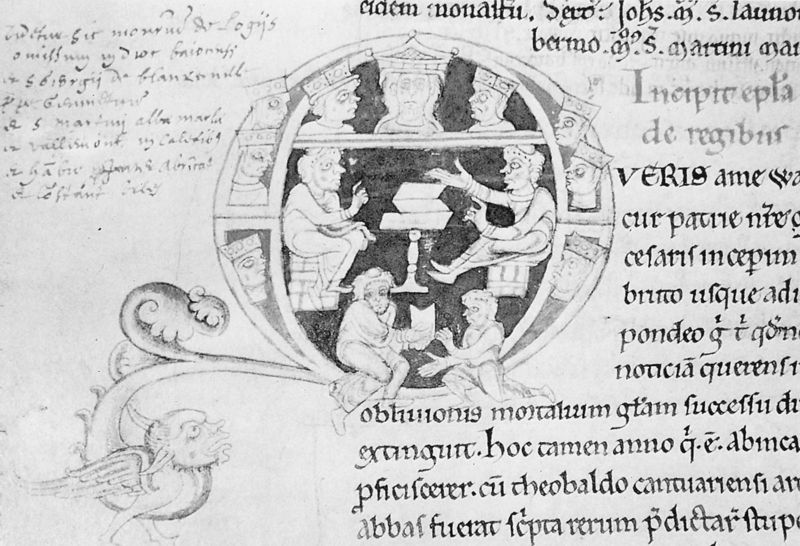
Titel: Chronik des Robert Torigni
Institution: Avranches, Bibliothèque Municipale
Schlagwörter: feder, mann, menschen, schwarz, tisch, weiss, zeichnung, geschichte, krone, handel, schrift, man, kaiser, könig, buch, glaube, seite, initiale, tinte, pult, mittelalter, mönche, macht, heilige, schreiber, glauben, fraktur, drache, dokument, kronen, latein, archiv, rat, getier, kapitale, zeugnis, kusche, o, veris